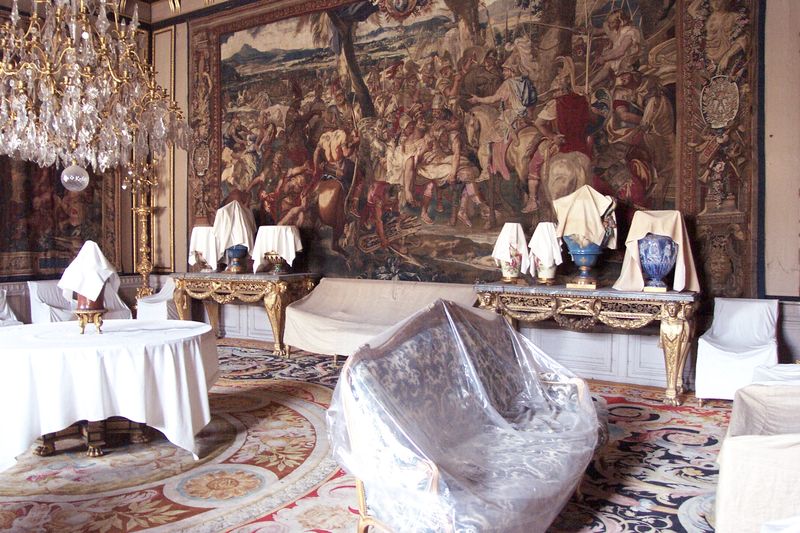
Titel: Schloss Fontainebleau unter Franz I.
Künstler: Gilles Le Breton
Standort: Fontainebleau, Schloss (EU - F)
Schlagwörter: blau, gemälde, lampe, raum, schmuck, tisch, tische, zimmer, schloss, teppich, wand, möbel, vorhang, sonne, boden, gold, tücher, decke, innen, rokkoko, kreis, pferde, reiter, rund, vase, sofa, verlassen, saal, soldaten, room, table, wandteppich, verzierung, wandgemälde, sheets, tapestry, kronleuchter, leuchter, lüster, vasen, überwurf, plastik, couch, foto, fotografie, palast, kristall, fresko, wandbild, plastic, decken, abdeckung, speisezimmer, cloth, plane, urnen, folie, mural, abgedeckt, t, protection, covered, abdeckfolie, tabke, vae, remodeling, chandelier